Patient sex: M
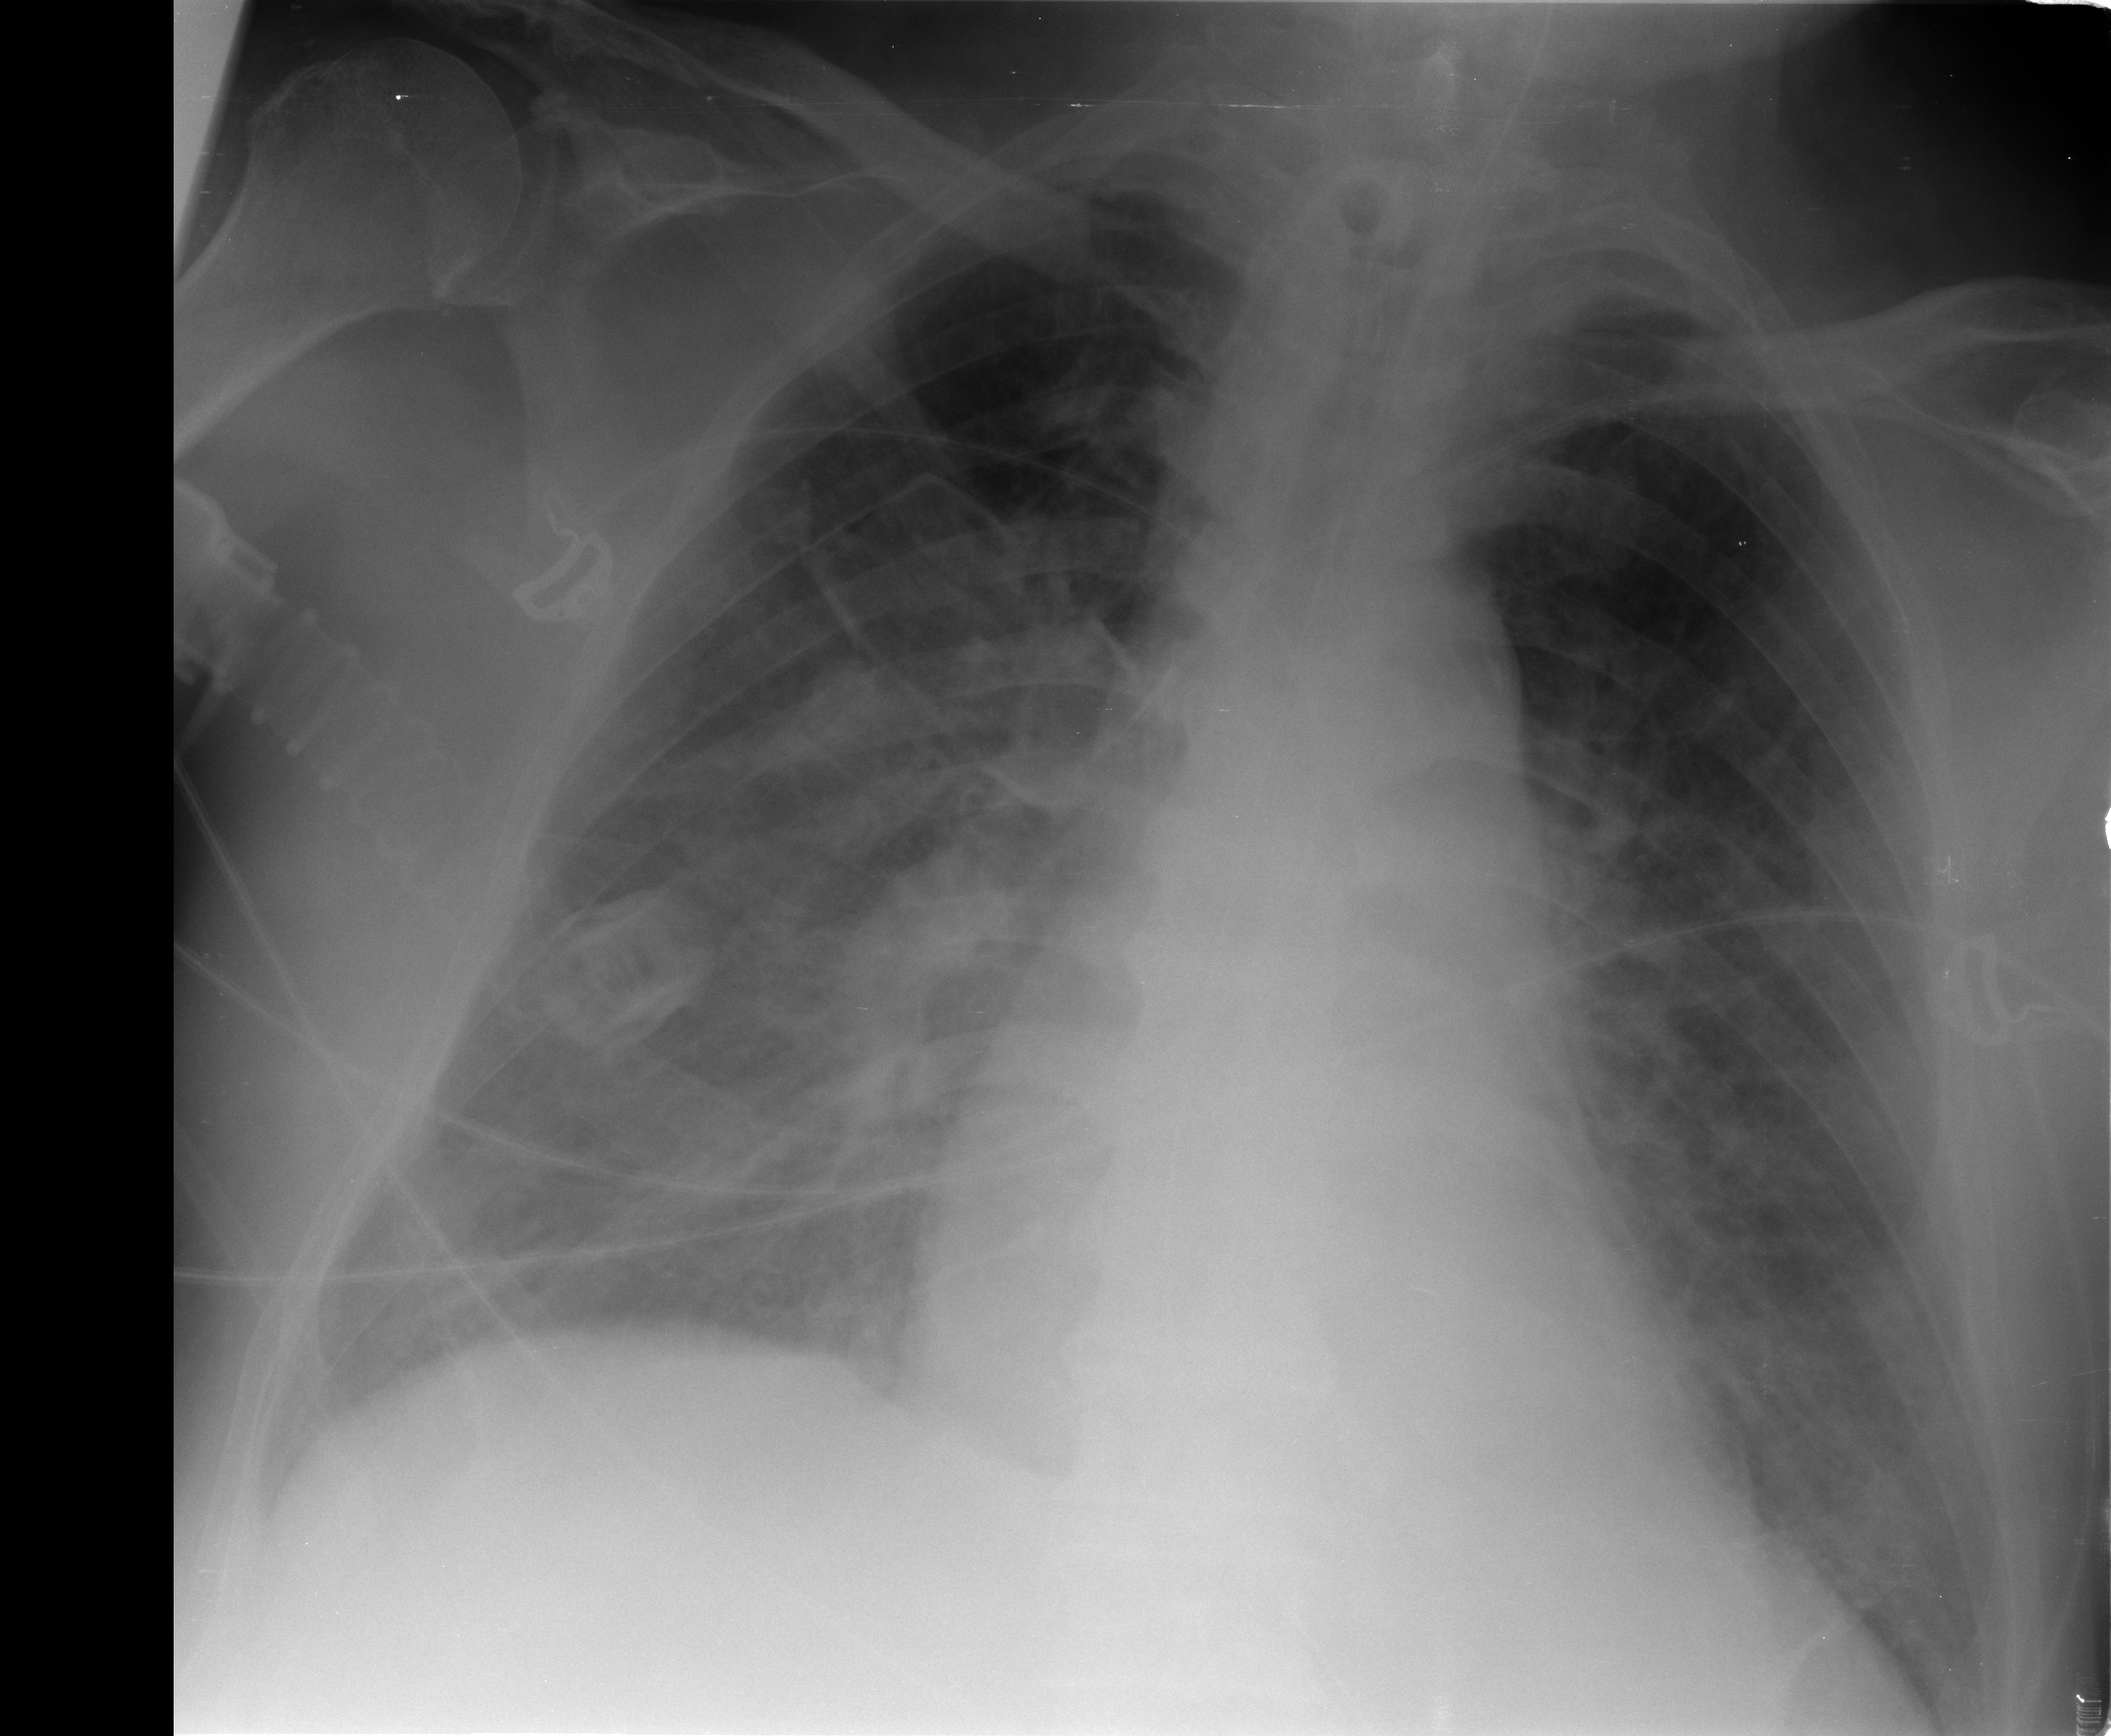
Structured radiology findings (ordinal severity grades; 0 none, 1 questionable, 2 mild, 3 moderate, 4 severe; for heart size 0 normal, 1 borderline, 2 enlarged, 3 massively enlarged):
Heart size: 2
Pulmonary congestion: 2
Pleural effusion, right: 1
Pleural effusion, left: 1
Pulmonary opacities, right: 2
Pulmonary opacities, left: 0
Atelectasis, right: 2
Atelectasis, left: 2